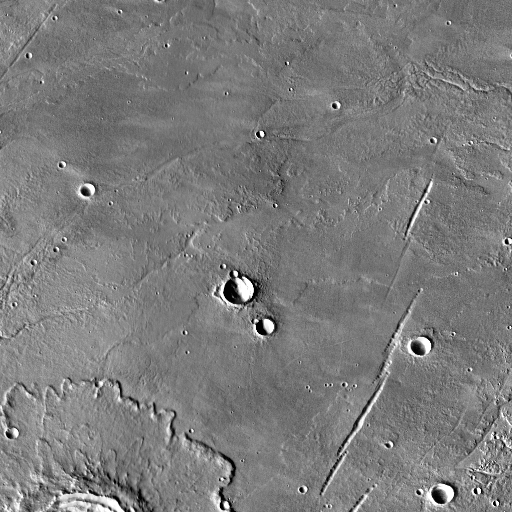
Crater classes present: Background, Other